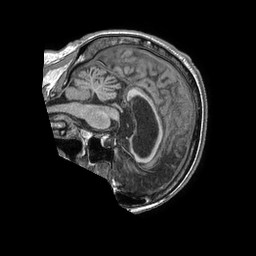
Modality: T1w
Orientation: sagittal
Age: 83
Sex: female
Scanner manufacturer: philips
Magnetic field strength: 1.5 T
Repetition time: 0.007824 s
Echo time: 0.003576 s